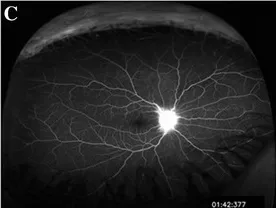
Fluorescein angiography of the left and right eyes. (C) Fluorescein angiography of the right eye: late hyperfluorescence and leakage from the disc.
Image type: ophthalmic_imaging (ophthalmic_angiography)